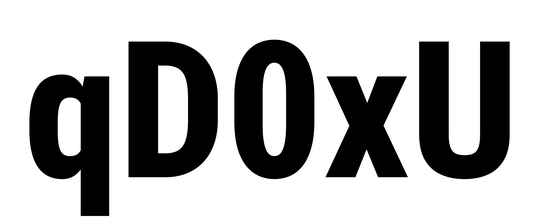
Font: Roboto_Condensed_ExtraBold